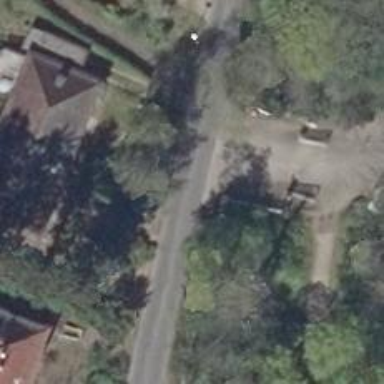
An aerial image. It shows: Asphalt road in residential area with opposite cycleway.